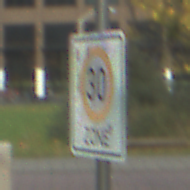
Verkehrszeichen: BeginnZone30
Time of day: MorningAfternoon
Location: Outdoor (Urban)
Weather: PartlyCloudy
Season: NotSpecified
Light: Natural